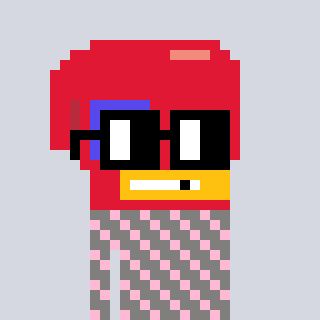
a pixel art character with square black glasses, a boxing glove-shaped head and a bluegrey-colored body on a cool background